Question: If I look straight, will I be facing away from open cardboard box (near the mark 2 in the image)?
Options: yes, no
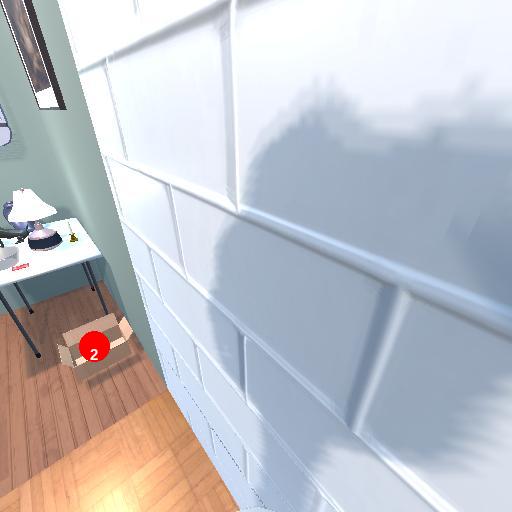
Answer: yes